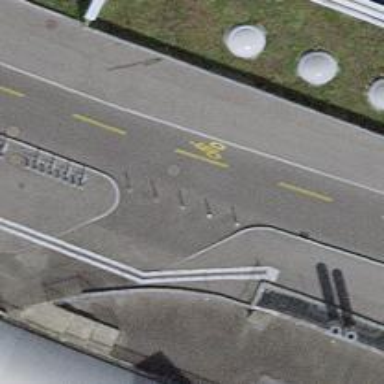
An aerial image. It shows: Asphalt residential road with opposite lane cycleway.